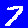
Digit: 7